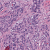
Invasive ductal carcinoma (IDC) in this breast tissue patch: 1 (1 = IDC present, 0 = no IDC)